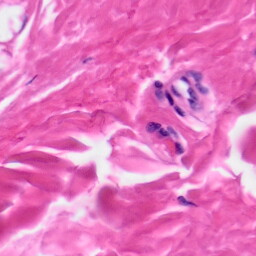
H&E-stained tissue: Skin